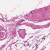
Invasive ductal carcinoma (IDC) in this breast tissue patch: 0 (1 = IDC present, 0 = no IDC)